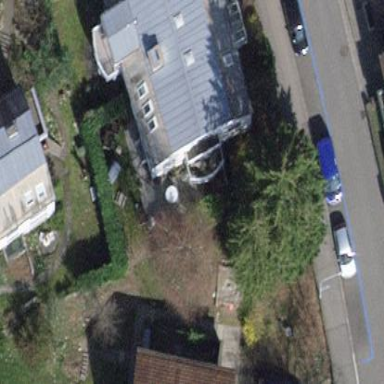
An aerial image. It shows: Semi-detached house.